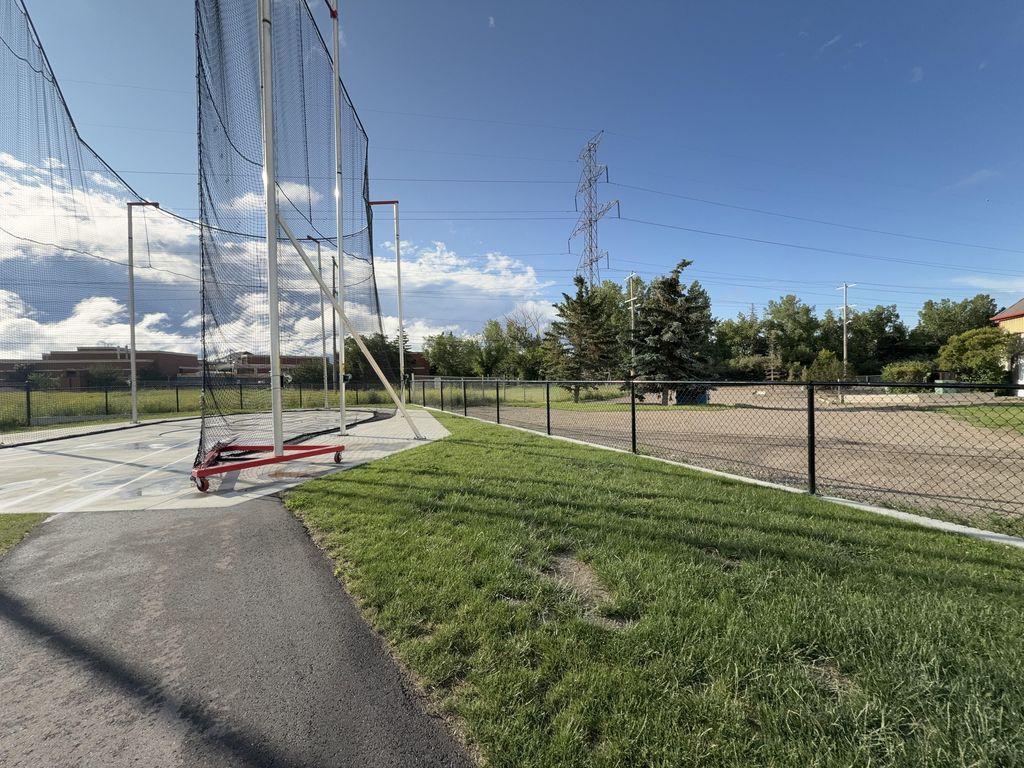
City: calgary